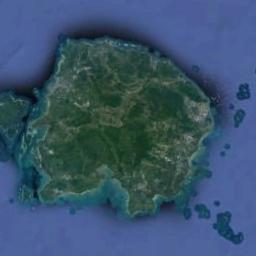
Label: island